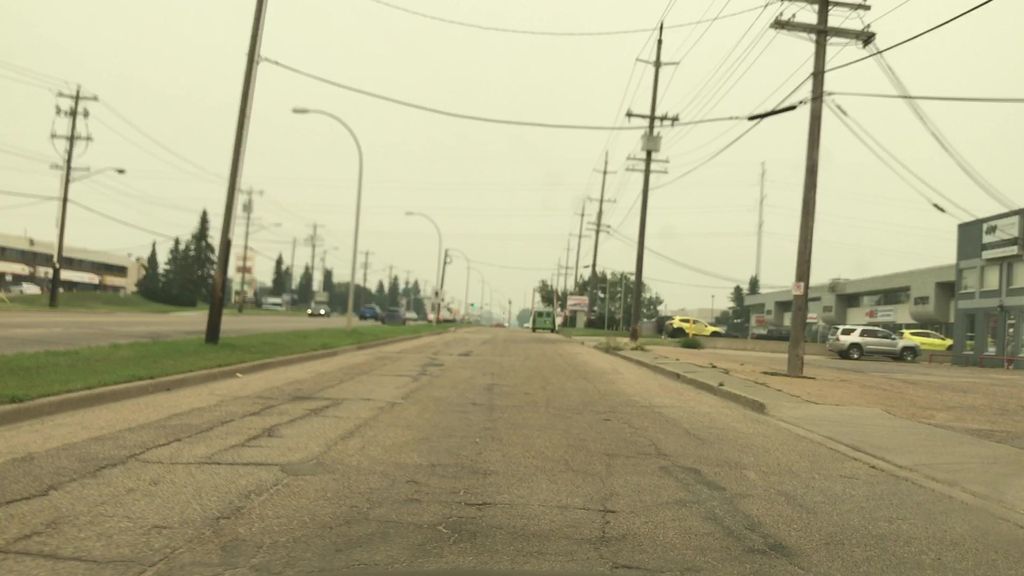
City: edmonton